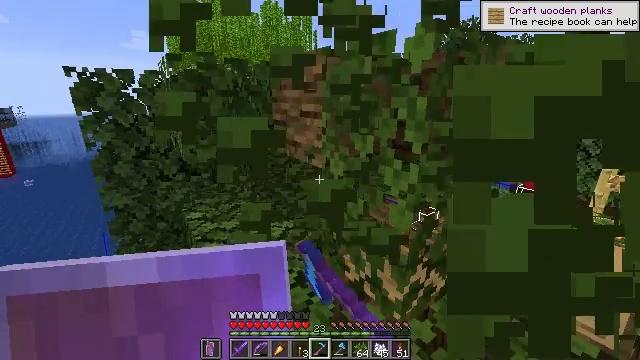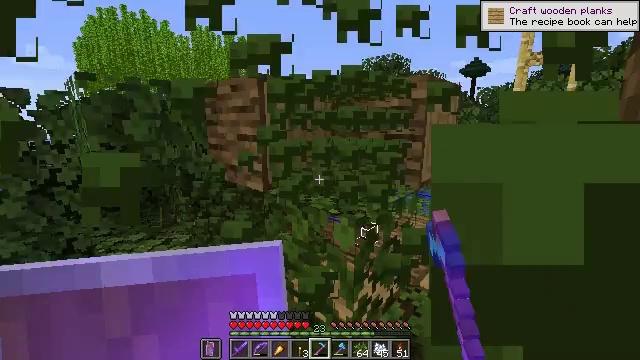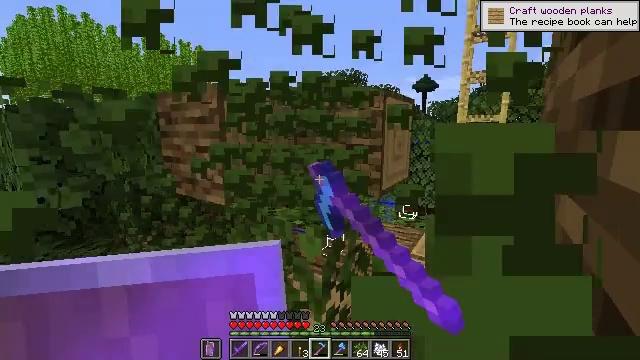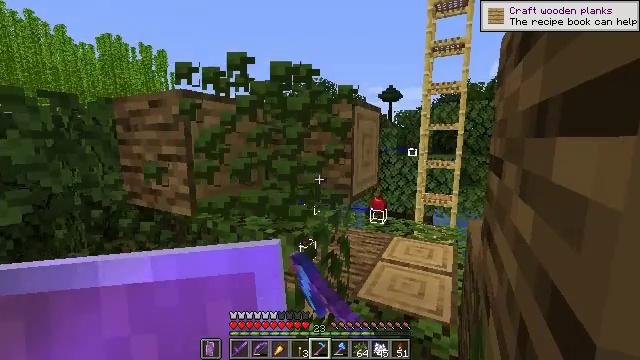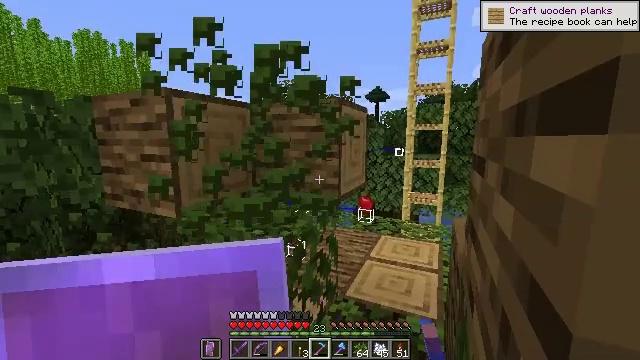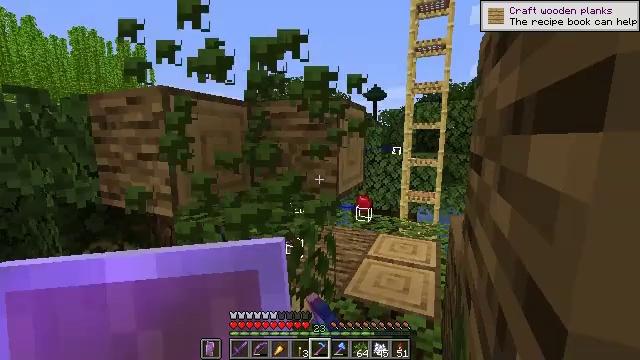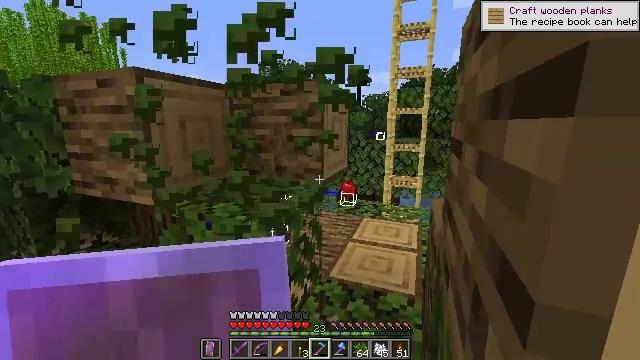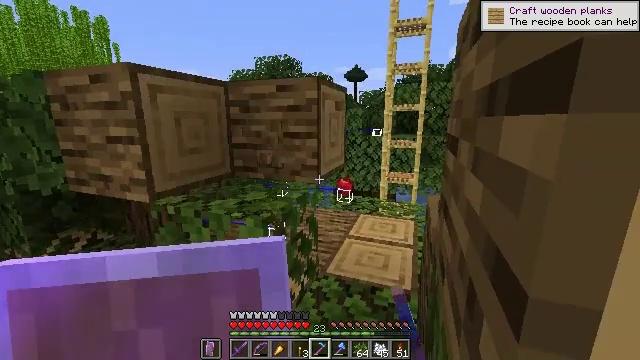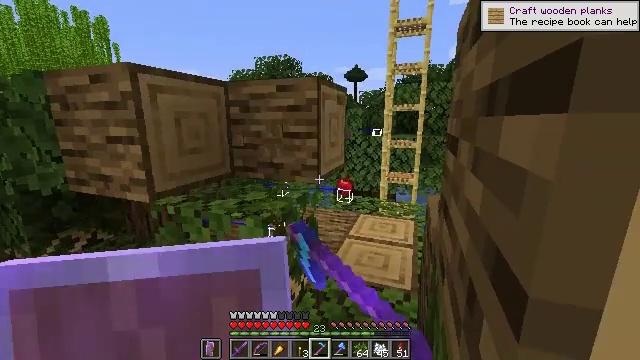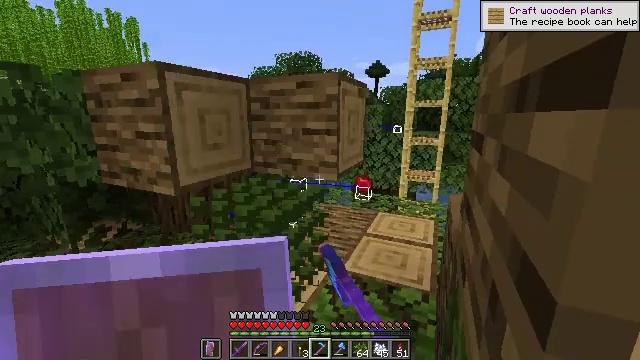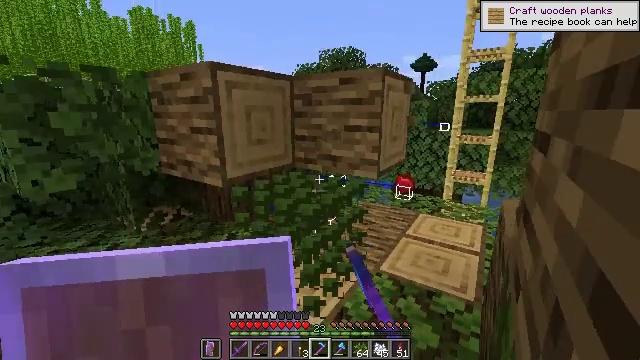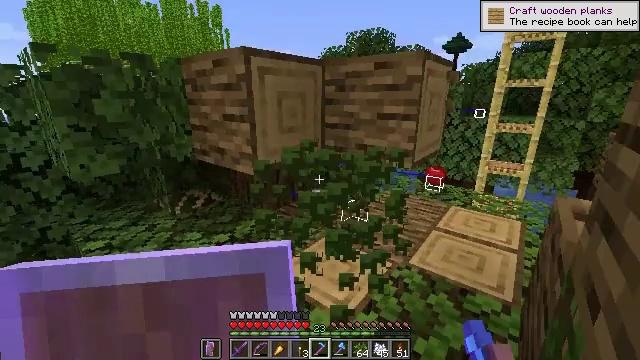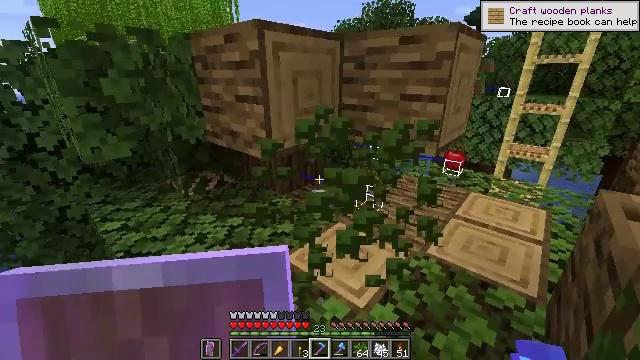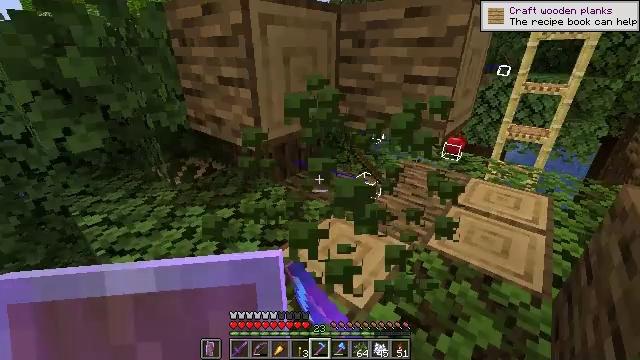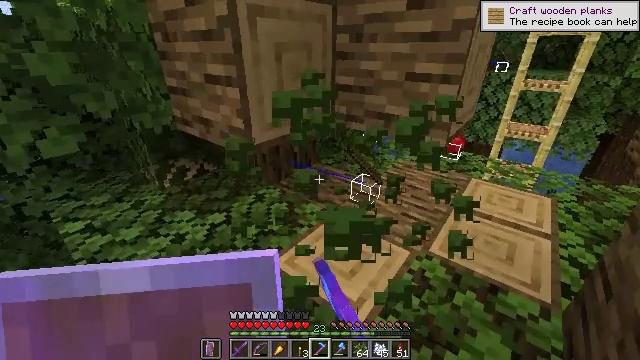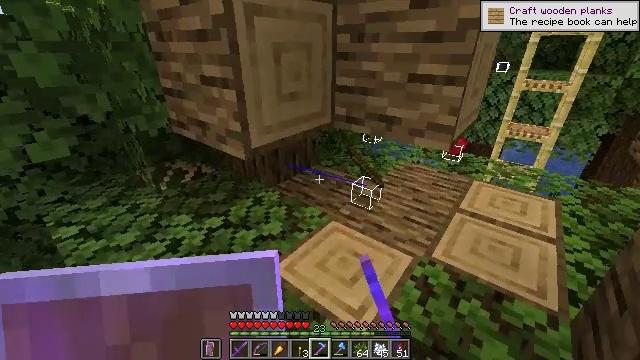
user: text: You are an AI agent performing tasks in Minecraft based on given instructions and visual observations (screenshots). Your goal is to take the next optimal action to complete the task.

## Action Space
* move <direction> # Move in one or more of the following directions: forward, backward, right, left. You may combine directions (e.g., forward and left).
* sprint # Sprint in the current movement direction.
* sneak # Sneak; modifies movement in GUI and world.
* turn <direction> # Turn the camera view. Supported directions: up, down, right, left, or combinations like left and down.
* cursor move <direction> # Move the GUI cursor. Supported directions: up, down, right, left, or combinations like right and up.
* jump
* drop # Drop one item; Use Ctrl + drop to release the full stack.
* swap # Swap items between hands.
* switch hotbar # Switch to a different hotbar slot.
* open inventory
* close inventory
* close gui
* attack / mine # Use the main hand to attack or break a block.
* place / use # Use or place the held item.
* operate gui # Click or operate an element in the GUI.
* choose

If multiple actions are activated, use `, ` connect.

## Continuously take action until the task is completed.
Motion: motion action
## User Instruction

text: Mine oak leaves.
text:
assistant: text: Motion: turn right and up, attack / mine
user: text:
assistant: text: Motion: turn right and up, attack / mine
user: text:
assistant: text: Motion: turn right and up, attack / mine
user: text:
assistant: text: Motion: turn right, attack / mine
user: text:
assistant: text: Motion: attack / mine
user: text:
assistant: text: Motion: turn right and down, attack / mine
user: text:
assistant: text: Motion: attack / mine
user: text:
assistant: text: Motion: attack / mine
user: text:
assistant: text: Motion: turn left, attack / mine
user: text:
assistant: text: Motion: move forward, turn left, attack / mine
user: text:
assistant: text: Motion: move forward, turn left and down, attack / mine
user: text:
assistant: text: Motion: move forward, turn left and down, attack / mine
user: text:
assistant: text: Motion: move forward, turn right and down, attack / mine
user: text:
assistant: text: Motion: move forward, attack / mine
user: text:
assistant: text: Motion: attack / mine
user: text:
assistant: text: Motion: attack / mine
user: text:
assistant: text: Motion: turn left and up, attack / mine
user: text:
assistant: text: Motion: turn left and up, attack / mine
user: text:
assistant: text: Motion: turn left and up, attack / mine
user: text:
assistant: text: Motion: attack / mine
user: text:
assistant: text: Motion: attack / mine
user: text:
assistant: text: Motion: attack / mine
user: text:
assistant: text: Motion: attack / mine
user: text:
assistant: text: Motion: turn left, attack / mine
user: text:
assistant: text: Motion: turn left, attack / mine
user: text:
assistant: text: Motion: attack / mine
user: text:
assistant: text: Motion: turn left, attack / mine
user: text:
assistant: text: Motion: turn left, attack / mine
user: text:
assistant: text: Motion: turn left, attack / mine
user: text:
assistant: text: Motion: move forward, turn left, attack / mine